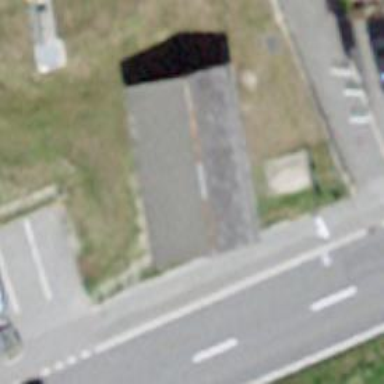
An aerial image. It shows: Bench for seating.